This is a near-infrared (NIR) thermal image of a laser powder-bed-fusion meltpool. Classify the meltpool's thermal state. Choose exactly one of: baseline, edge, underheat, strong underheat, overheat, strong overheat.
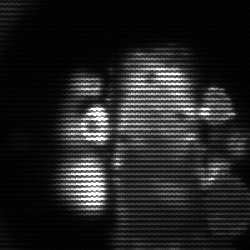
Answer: strong underheat